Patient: sex M, age 35
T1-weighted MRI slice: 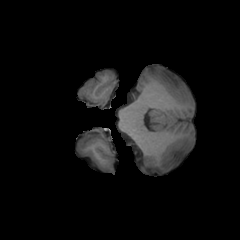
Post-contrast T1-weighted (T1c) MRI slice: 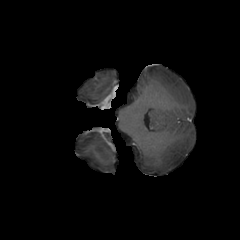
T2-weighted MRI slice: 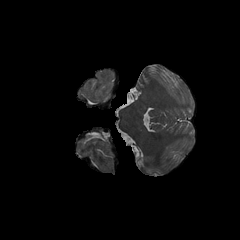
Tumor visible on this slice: no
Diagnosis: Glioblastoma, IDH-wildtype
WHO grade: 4